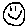
Label: smiley face